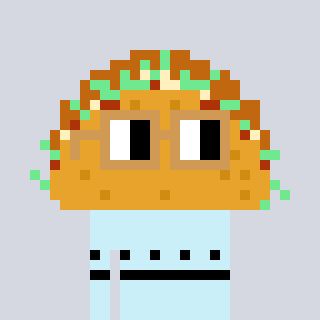
a pixel art character with square brown glasses, a taco-shaped head and a cold-colored body on a cool background